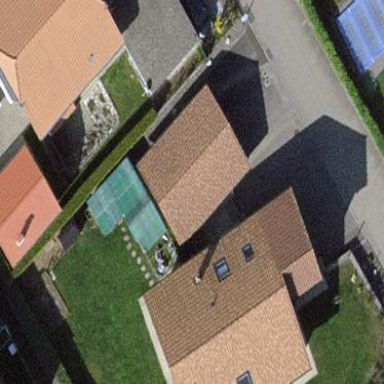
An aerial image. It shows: Garage building.